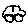
Label: car